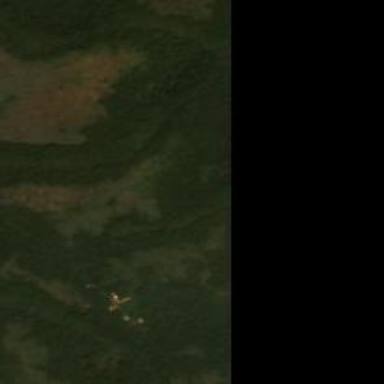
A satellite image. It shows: Savanna grassland.